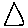
Label: triangle